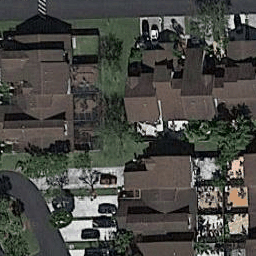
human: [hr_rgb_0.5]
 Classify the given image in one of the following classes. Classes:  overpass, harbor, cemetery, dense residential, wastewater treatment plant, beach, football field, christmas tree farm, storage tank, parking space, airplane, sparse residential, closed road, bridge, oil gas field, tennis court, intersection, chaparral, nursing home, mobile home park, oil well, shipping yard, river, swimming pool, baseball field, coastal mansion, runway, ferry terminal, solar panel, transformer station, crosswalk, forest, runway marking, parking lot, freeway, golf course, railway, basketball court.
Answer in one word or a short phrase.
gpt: dense residential